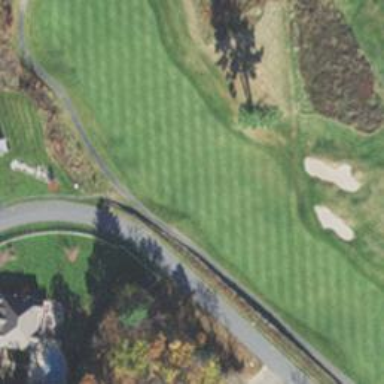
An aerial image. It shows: Golf hole.